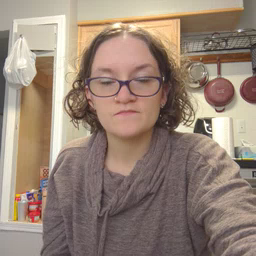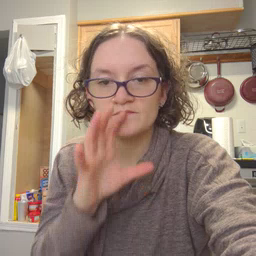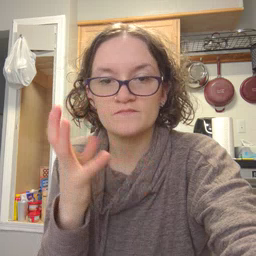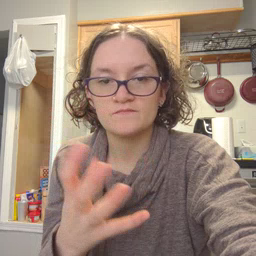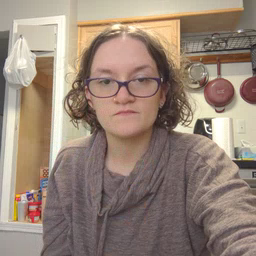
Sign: balloon